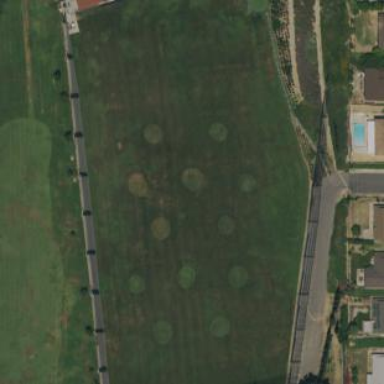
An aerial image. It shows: Driving range for golf practice.